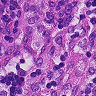
Metastatic tissue present: no